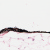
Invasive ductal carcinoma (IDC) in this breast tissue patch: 0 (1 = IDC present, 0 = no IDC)